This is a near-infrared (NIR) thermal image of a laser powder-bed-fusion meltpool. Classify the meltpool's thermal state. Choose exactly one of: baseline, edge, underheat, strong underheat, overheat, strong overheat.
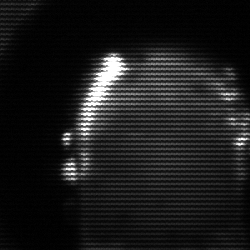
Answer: baseline